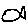
Label: fish